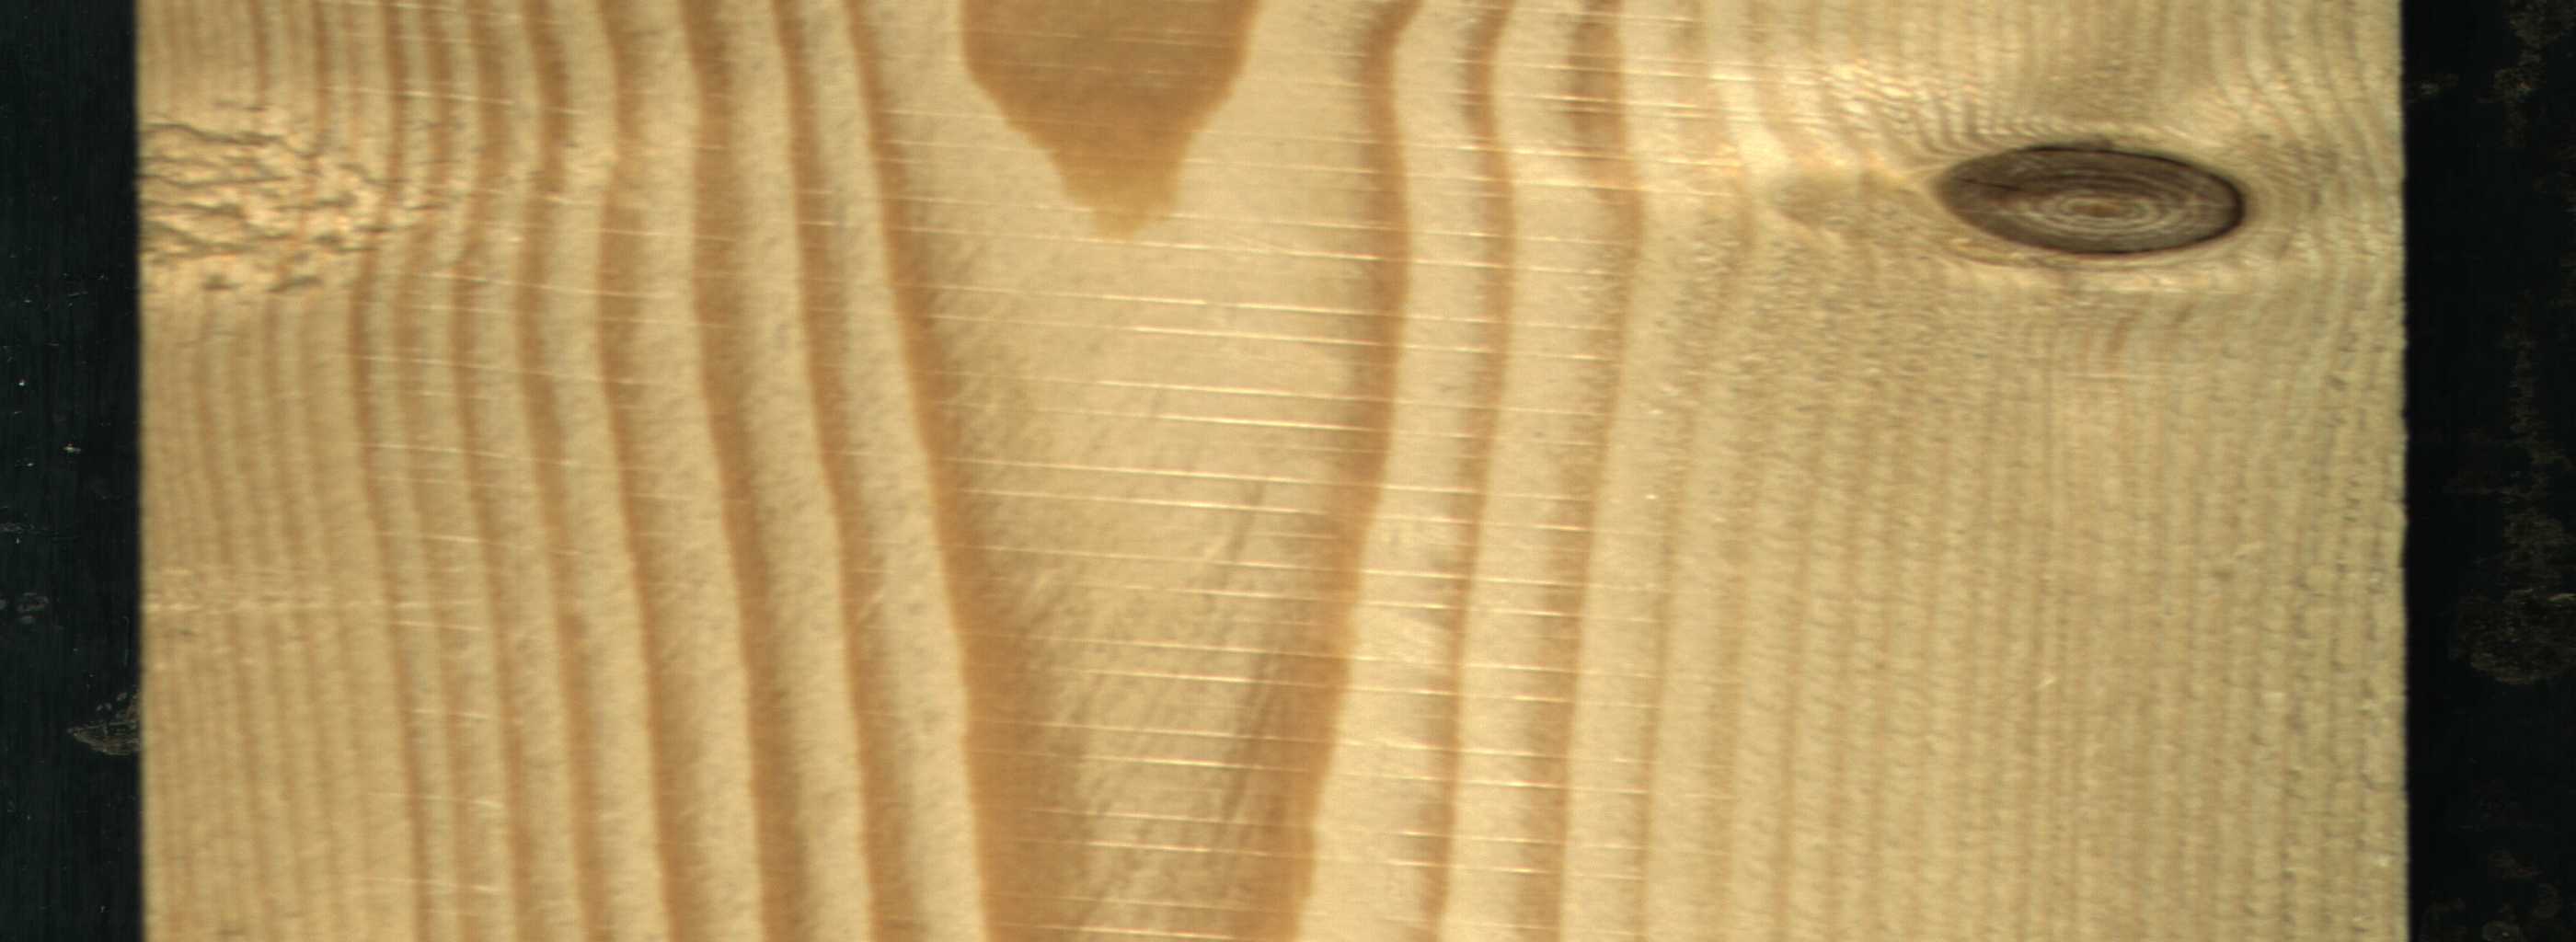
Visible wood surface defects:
Quartzity
Dead_Knot